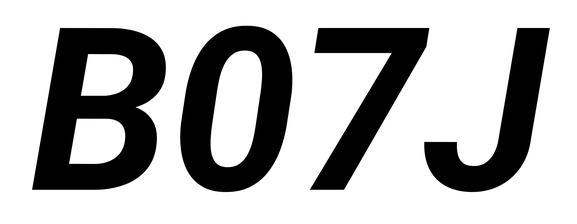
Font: Roboto-Italic_Bold_Italic